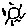
Label: sun